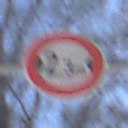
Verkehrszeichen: TatsaechlicheBreite2Komma3
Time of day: MorningAfternoon
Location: Outdoor (Special)
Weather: Clear
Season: Winter
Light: Natural